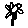
Label: flower